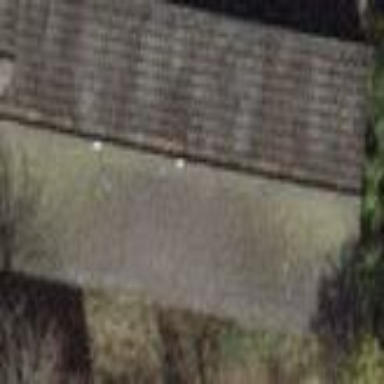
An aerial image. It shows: Garages with tile roofs.